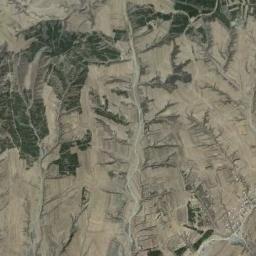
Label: mountain